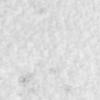
Label: no_change